Question: You can see the duplicated marker in the included image, the marker to the right is the correct marker, the one to the left is a clone of the other one, it is not in the right place it can not be clicked, and stays in the same position relative to the "real" marker reqardless of zoom level.
Here is the code that generates the marker:
'''
var map = new google.maps.Map($(this.jobDiv).find(".map_canvas")[0], { 'zoom': 10, 'center': this.latlng, 'mapTypeId': google.maps.MapTypeId.ROADMAP, 'mapTypeControl': false, 'navigationControl': true, 'streetViewControl': false });
var marker = new google.maps.Marker({
map: map,
position: this.latlng,
title: this.markerLabel
});
'''

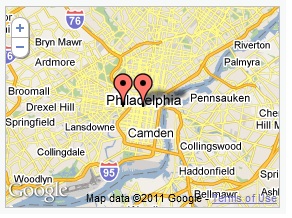
Answer: Turns out this was a CSS issue, I set {overflow:hidden!important;}, on the div containing the google map, turns out I needed {overflow:hidden;}, and now its fine. I'm not sure how that caused the problem but it is fixed now.